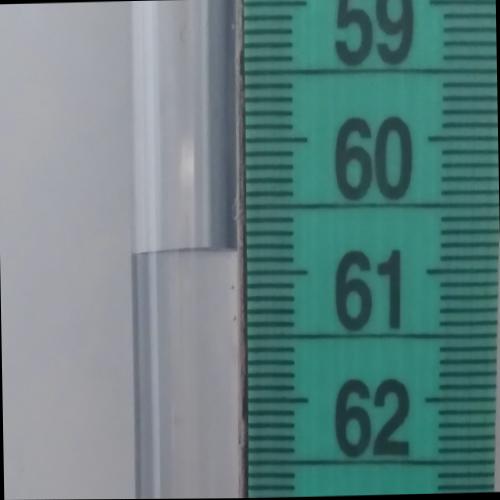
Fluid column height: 60.8 cm